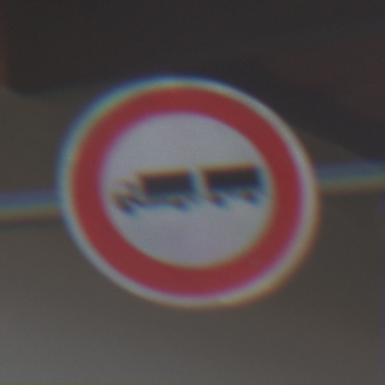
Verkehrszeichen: VerbotLastkraftwagenMitAnhaenger
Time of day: MorningAfternoon
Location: Outdoor (Urban)
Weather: Clear
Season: NotSpecified
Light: Natural